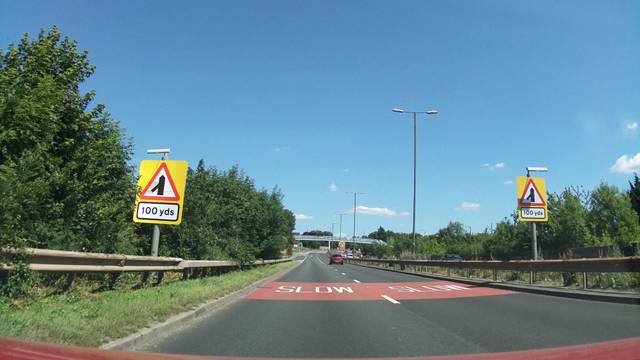
Region: United Kingdom
Coordinates: 52.916, -1.413